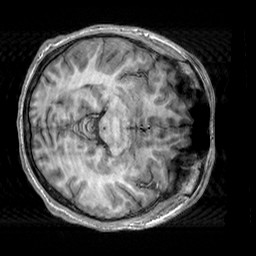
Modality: T1w
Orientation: axial
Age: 21
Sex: male
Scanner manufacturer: siemens
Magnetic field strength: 3 T
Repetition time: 2.3 s
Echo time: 0.00303 s